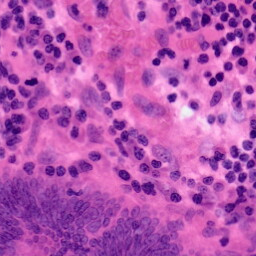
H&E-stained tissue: Colon